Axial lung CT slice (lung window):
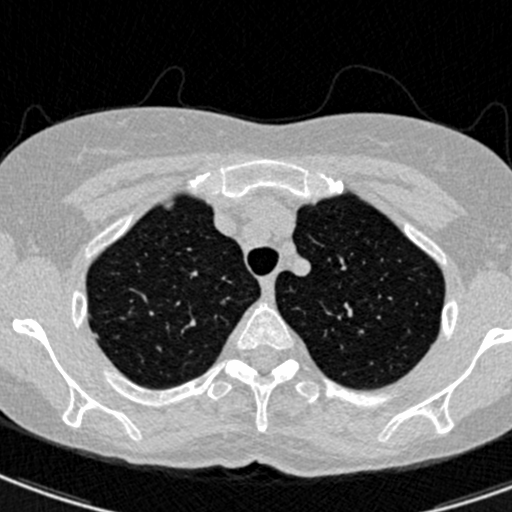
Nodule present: no